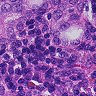
Metastatic tissue present: yes